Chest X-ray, AP view. Patient: 26 years old, sex F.
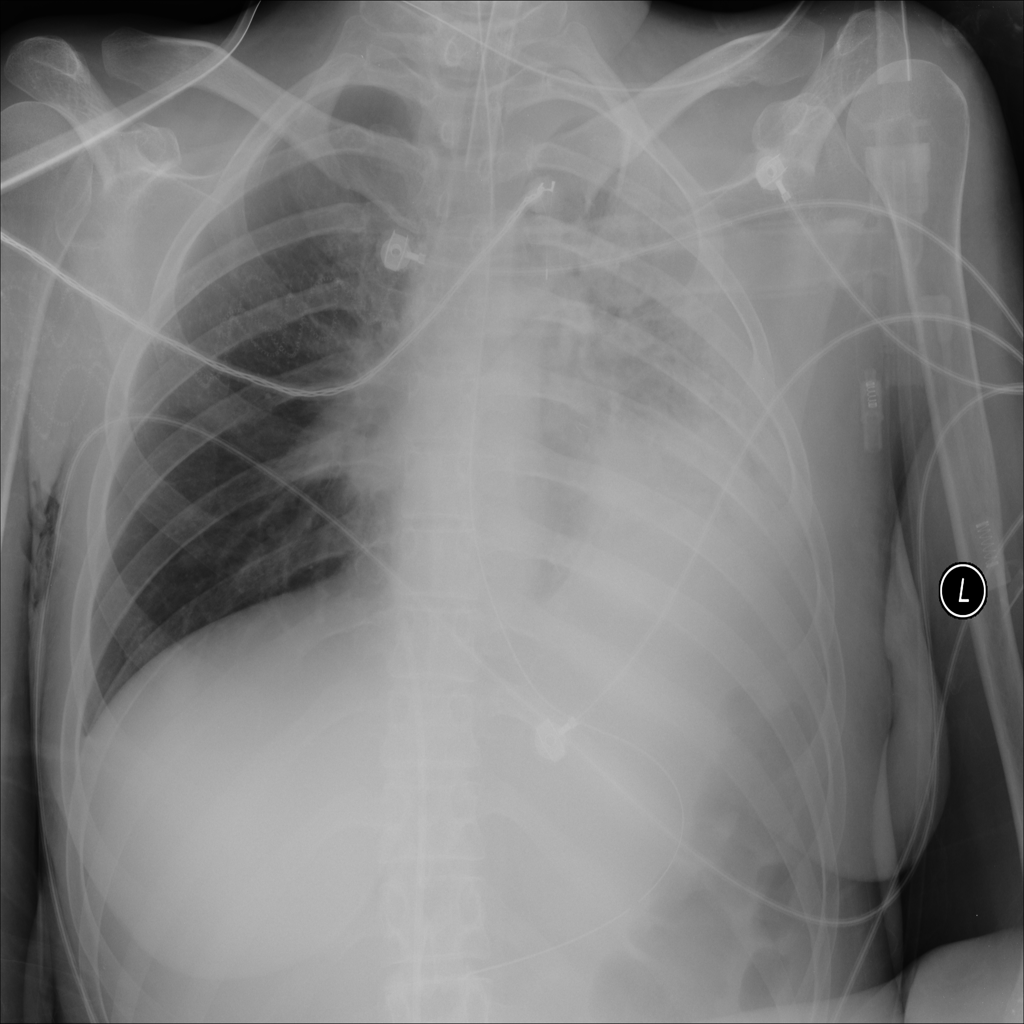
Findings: Consolidation, Infiltration